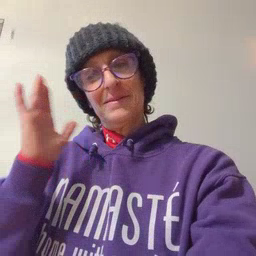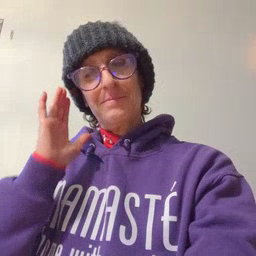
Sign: nap